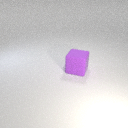
large purple rubber cube